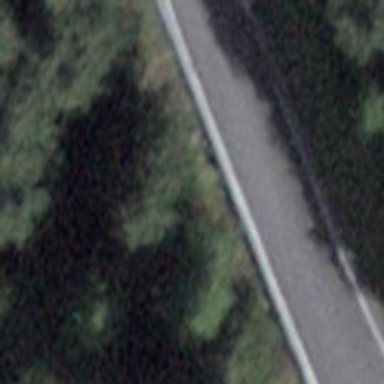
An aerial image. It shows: Guard rail as barrier.